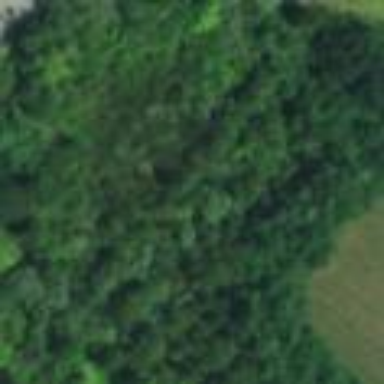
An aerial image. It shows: Serene woodland landscape.